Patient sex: M
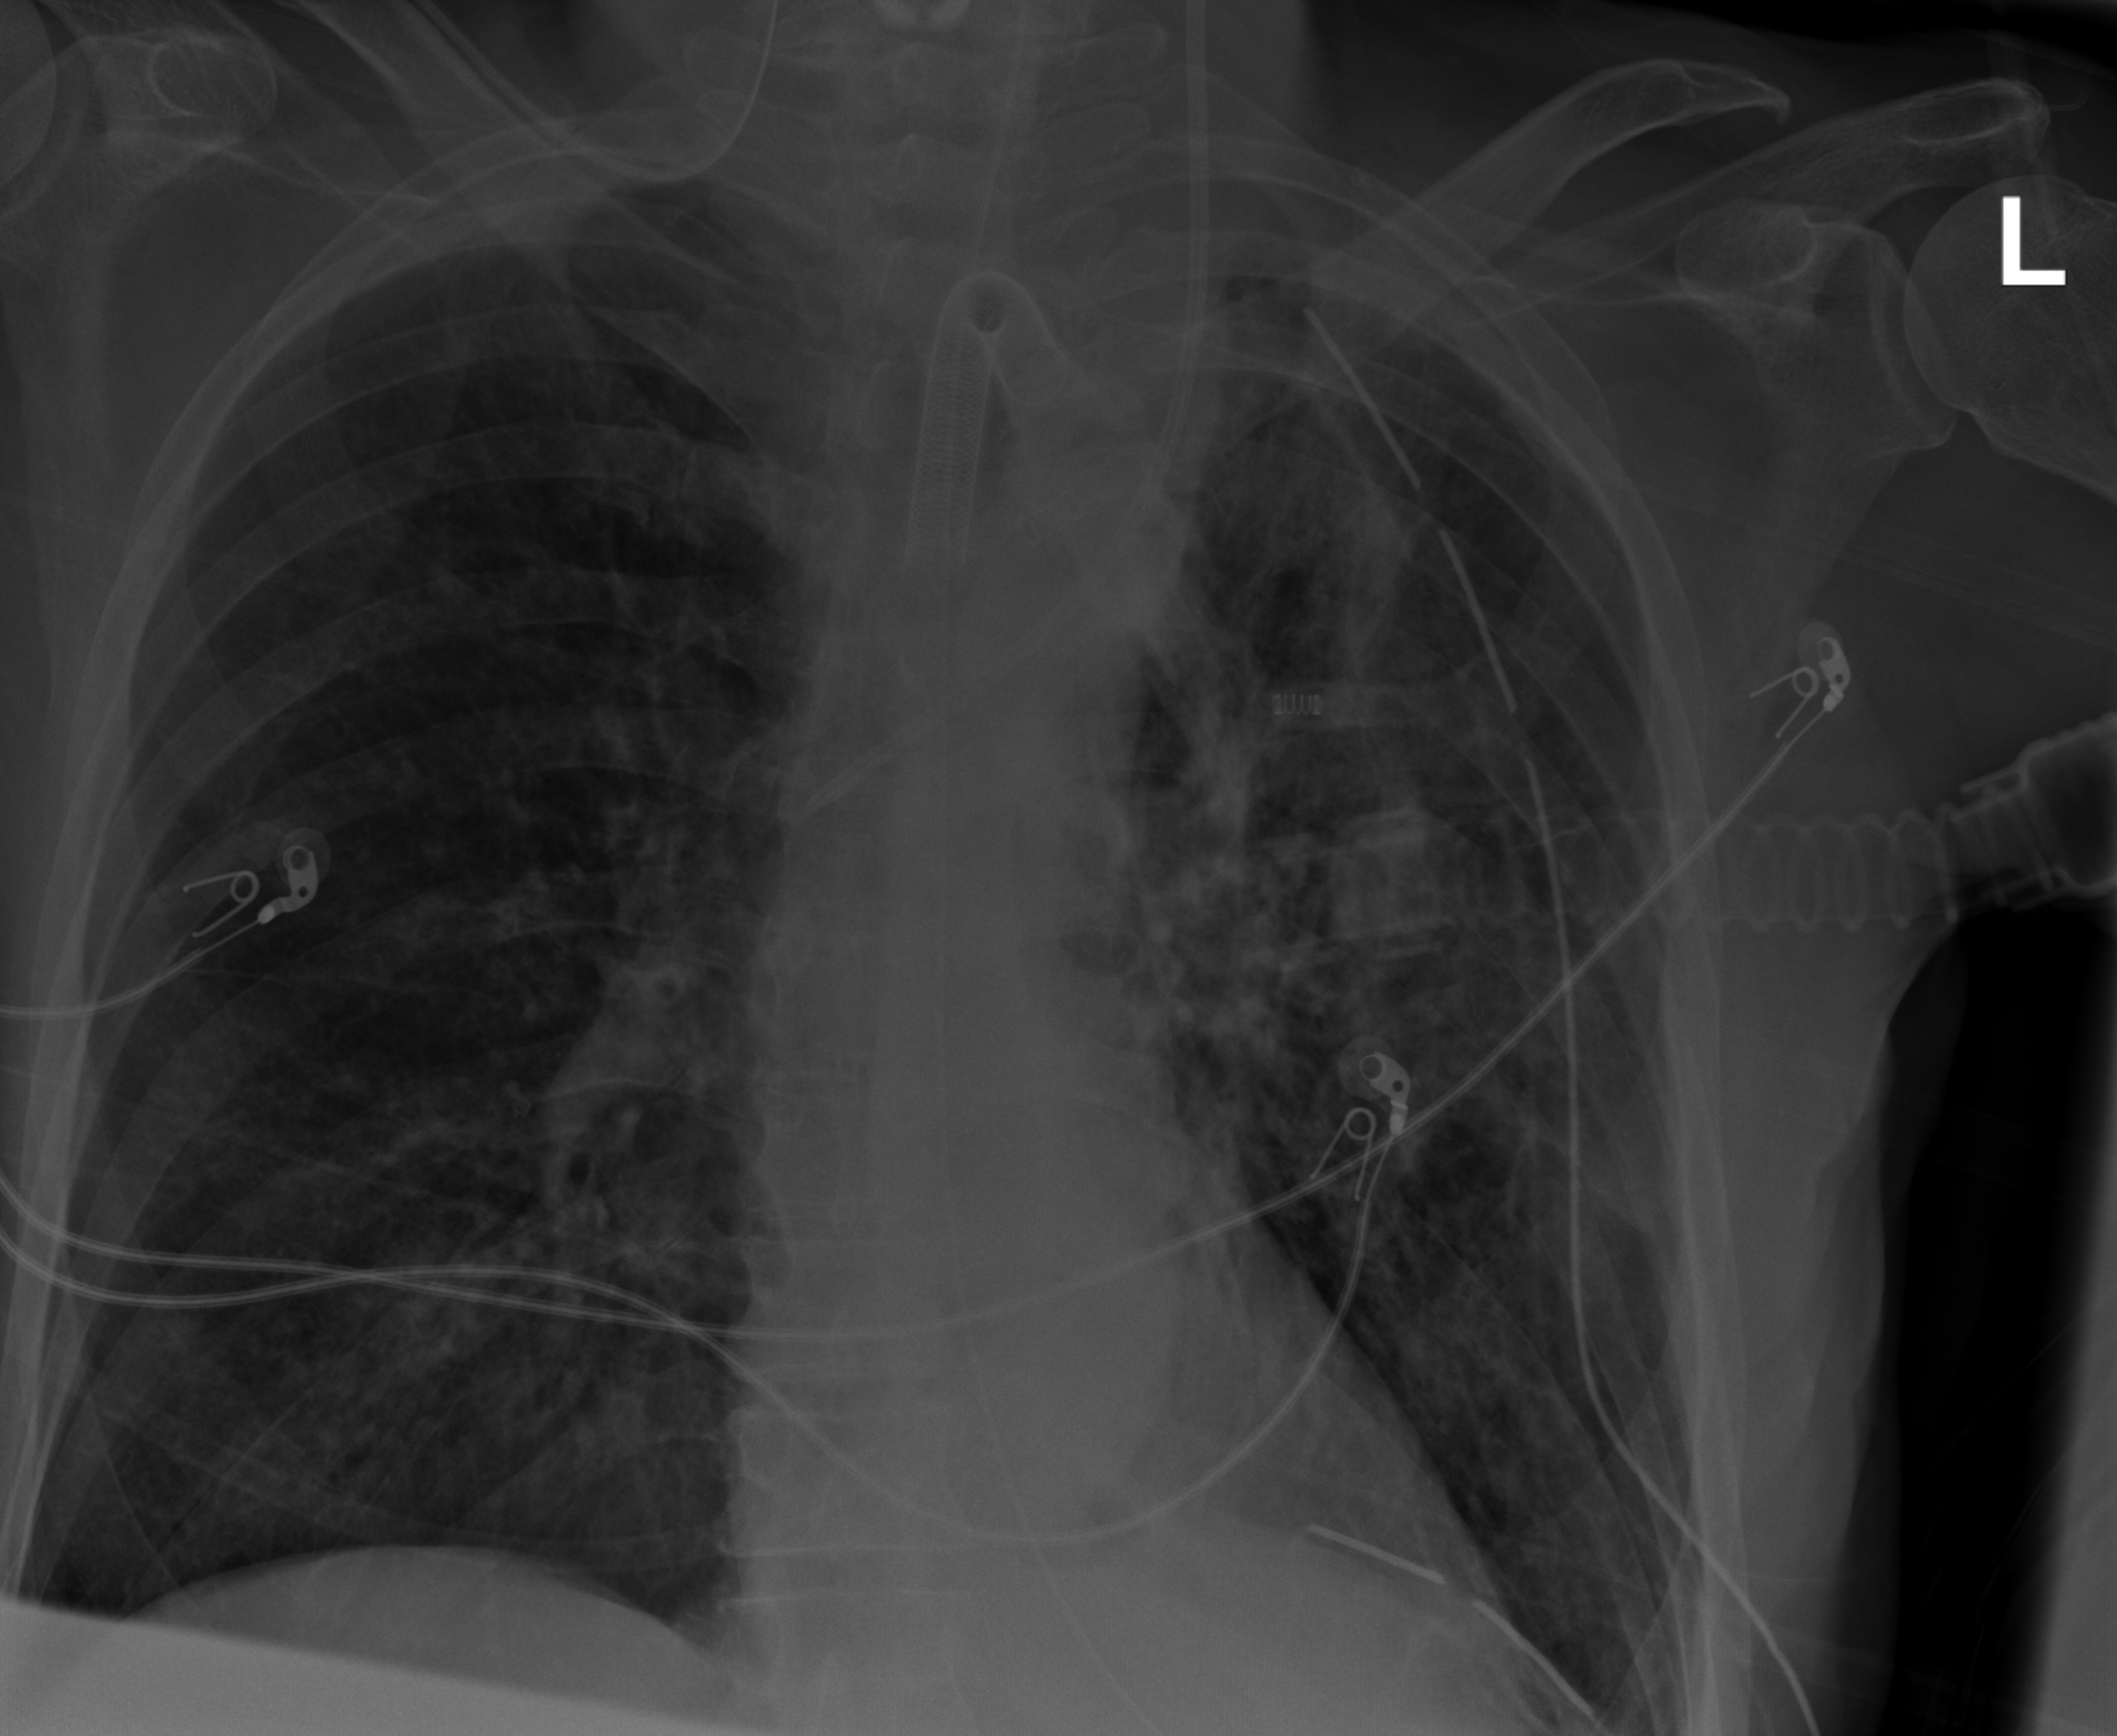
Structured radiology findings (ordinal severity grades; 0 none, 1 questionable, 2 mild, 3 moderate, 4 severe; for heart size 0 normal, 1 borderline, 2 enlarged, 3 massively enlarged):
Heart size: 0
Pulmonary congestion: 0
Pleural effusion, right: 0
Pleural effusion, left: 0
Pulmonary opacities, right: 0
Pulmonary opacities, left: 1
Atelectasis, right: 0
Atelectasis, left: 2